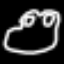
Label: frog